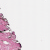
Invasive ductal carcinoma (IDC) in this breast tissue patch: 0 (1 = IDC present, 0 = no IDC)